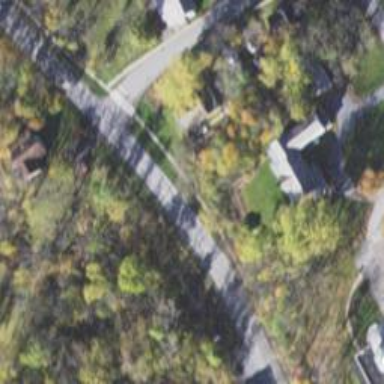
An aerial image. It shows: Residential road with asphalt surface. Sidewalk is present on the left side.